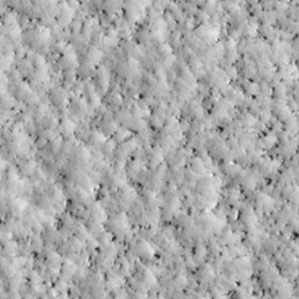
Label: non_frost